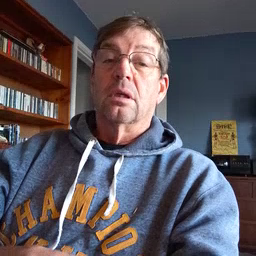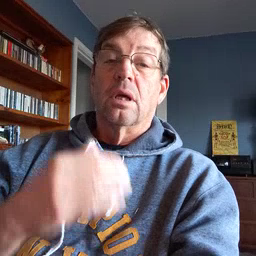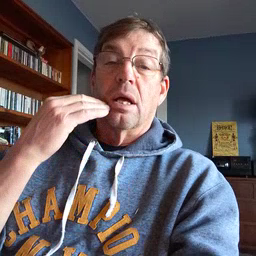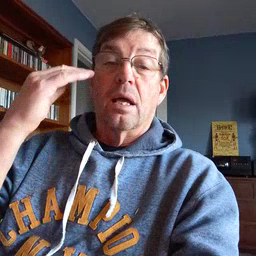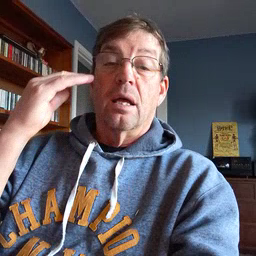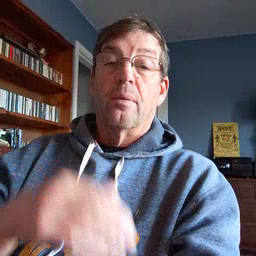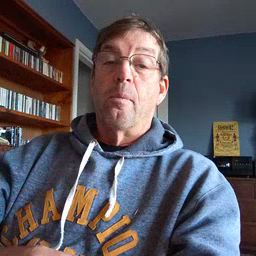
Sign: head